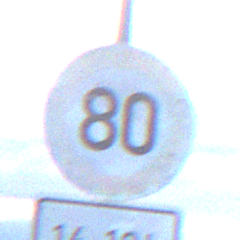
Verkehrszeichen: Geschwindigkeit80
Zusatzzeichen unten: ZeitangabenOhneBeschraenkungAufWochentage1
Umgebung: Outdoor, Suburban
Tageszeit: SunriseSunset
Wetter: PartlyCloudy
Licht: Natural
Jahreszeit: NotSpecified
Kontrast: LowContrast